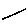
Label: line